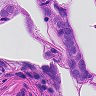
Metastatic tissue present: yes